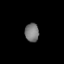
Tissue: lung
Cell type: Endothelial cells
Senescence score: 0.6299
Nuclear area (px): 256
Mean DAPI intensity: 120.211